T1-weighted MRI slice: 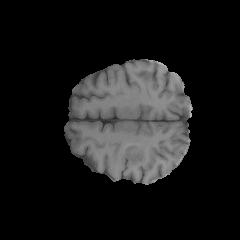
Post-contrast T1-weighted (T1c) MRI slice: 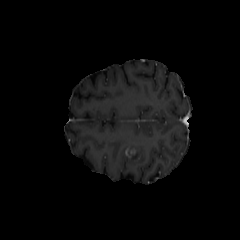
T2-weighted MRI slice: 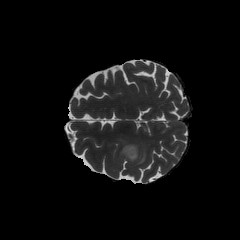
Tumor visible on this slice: yes